Question:
i use this table, and i was computing for the total of the SUM(quantity * price) but now i dont know how to use it for the specific serial from the customers table.
here is my query
'''
<?php
$qry = "SELECT SUM(price * quantity), chever from order_detail";
$result = @mysql_query($qry);
while ($row=mysql_fetch_array($result)){
echo $row['chever'];
}
?>
'''
i was using this but i didnt really understand it, i created the new query because SUM() messes up the old one, i dont kno why, but it shows 1 row only and no more.
'''
$qry = "SELECT
order_detail.quantity,
order_detail.price,
customers.serial,
customers.name,
customers.payment,
customers.carrier,
orders.date,
order_detail.productid,
order_detail.quantity,
order_detail.price,
order_detail.orderid,
inventory.prod_name
FROM
customers
RIGHT JOIN
orders on customers.serial=orders.serial
RIGHT JOIN
order_detail on orders.serial=order_detail.orderid
LEFT JOIN
inventory on order_detail.productid=inventory.prod_id
WHERE
customers.serial='{$_GET['serial']}'";
mysql_set_charset("UTF8");
$result = @mysql_query($qry);
if($result === FALSE) {
die(mysql_error()); // TODO: better error handling
}
echo "<div align='left'>";
echo "<table class='CSSTableGenerator' id=''>
<tr>
<td>Products</td>
<td>Quantity</td>
<td>Total Price</td>
<tr>";
while ($row=mysql_fetch_array($result)){
echo "<tr>";
//echo "<td>".$row['date']."</td>";
//echo "<td>".$row['name']."</td>";
//echo "<td>".$row['orderid']."</a></td>";
echo "<td>".$row['prod_name']."</td>";
echo "<td>".$row['quantity']."</td>";
echo "<td>".($row['price']*$row['quantity'])."</td>";
//echo "<td>".$row['payment']."</td>"
echo "</tr>";
}
echo "</table>";
'''
how do i join my tables and use the where clause.
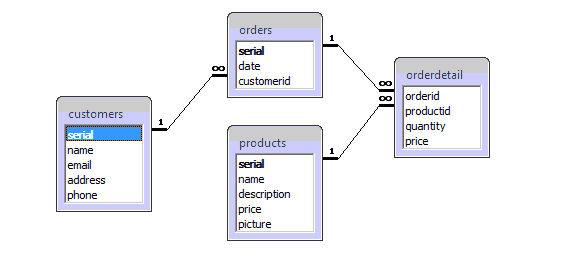
Answer: This might do the trick
'''
$qry = "SELECT SUM(order_detail.price * order_detail.quantity) AS totalOD, customers.serial from order_detail
LEFT JOIN orders ON orders.serial = order_detail.orderid
RIGHT JOIN customers ON customers.serial = orders.serial
WHERE
customers.serial='{$_GET['serial']}'";
$result = @mysql_query($qry);
while ($row=mysql_fetch_array($result)){
echo $row['totalOD'];
}
?>
'''